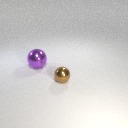
small brown metal sphere to the right of large purple metal sphere